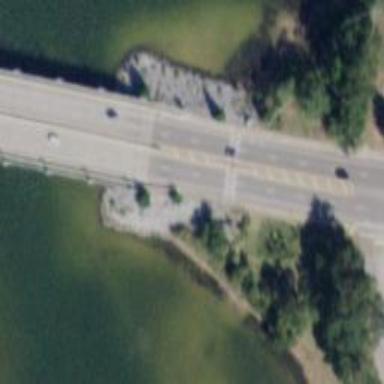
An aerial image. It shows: Footway on bridge.